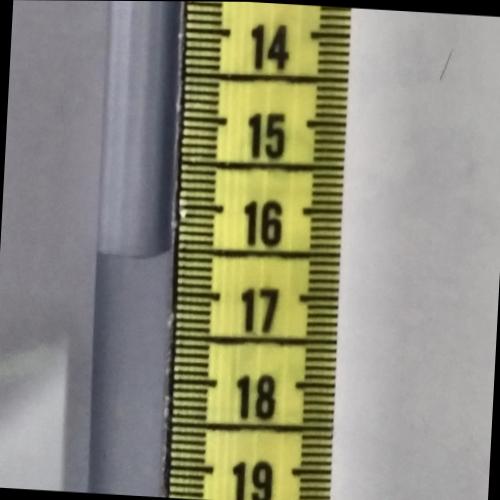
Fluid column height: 16.6 cm